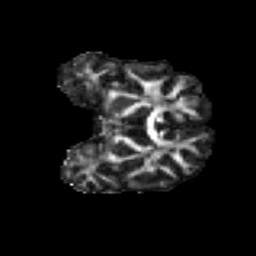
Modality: FA
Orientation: coronal
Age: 49
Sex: female
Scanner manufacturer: ge
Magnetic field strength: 3 T
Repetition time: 7.8 s
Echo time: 0.0606 s